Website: home-depot
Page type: payment
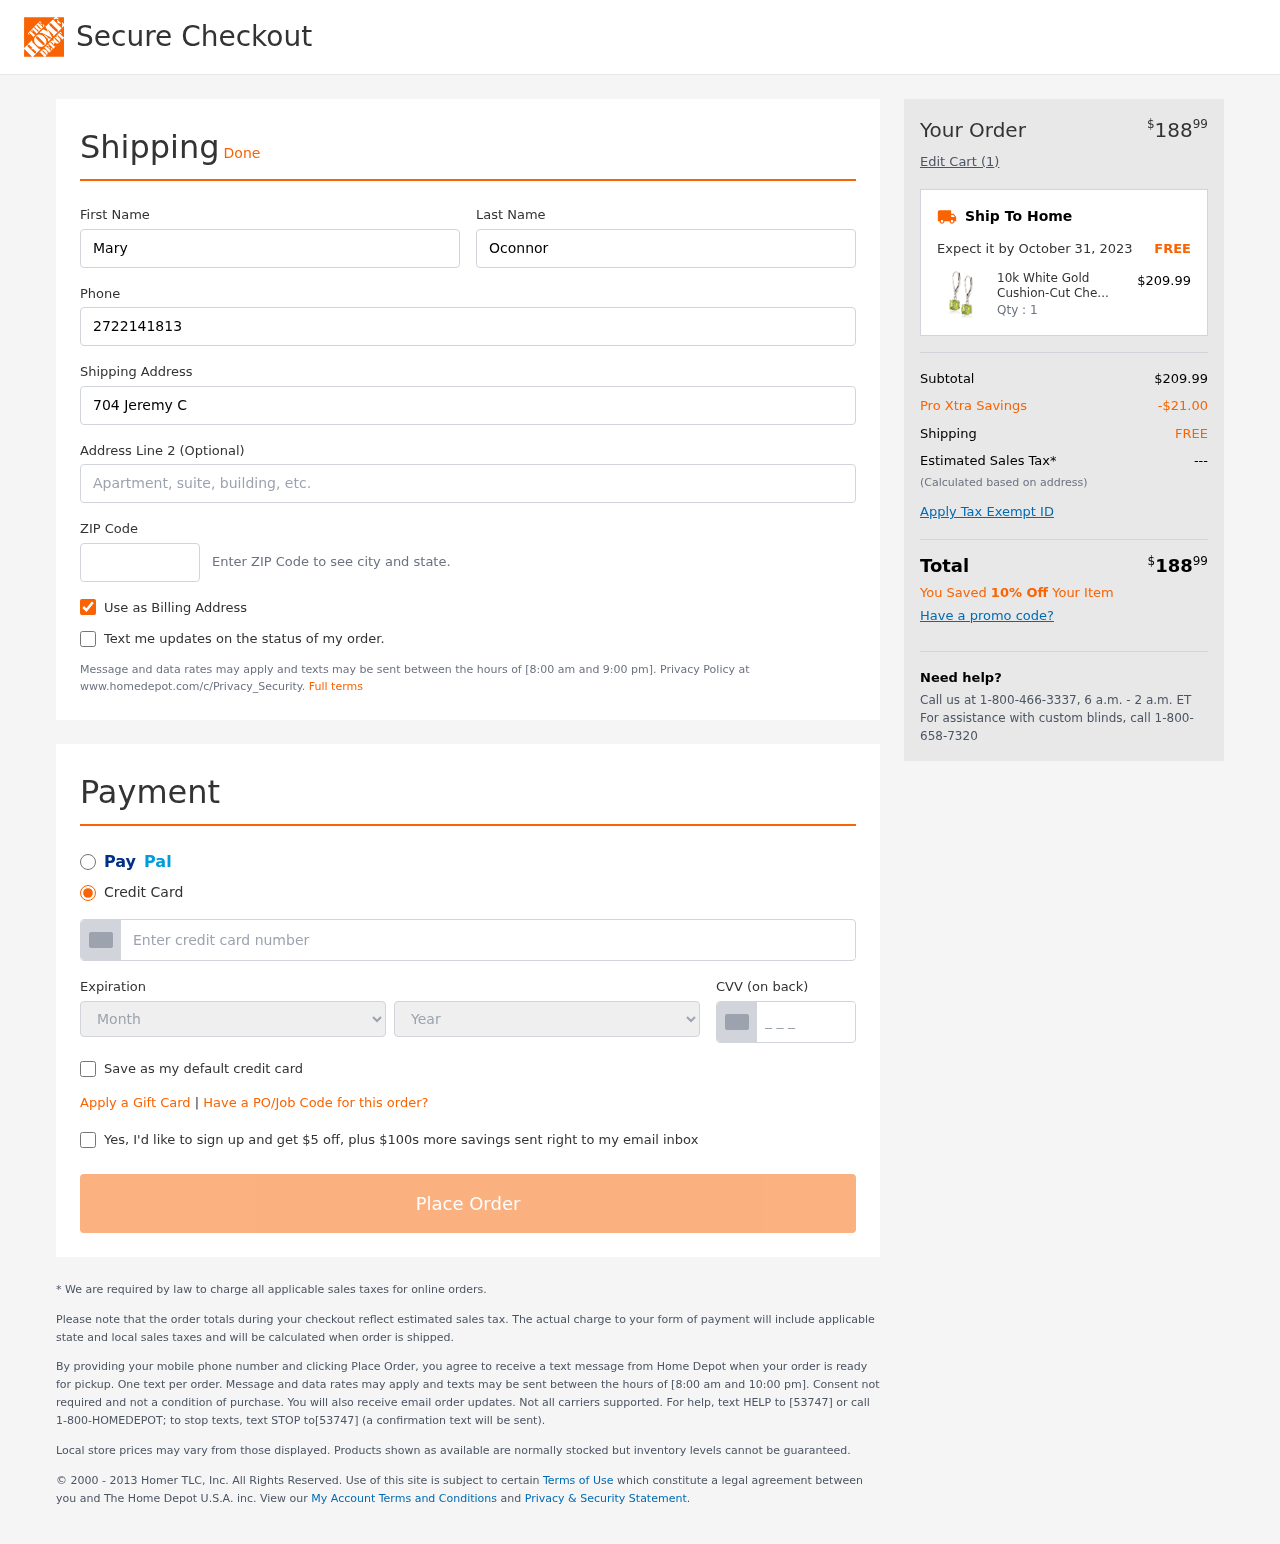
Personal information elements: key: PII_CARD_CVV
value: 4331
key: PII_CARD_EXPIRY_MONTH
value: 01
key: PII_CARD_EXPIRY_YEAR
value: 29
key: PII_CARD_NUMBER
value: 3493 4817 4524 093
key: PII_FIRSTNAME
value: Mary
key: PII_LASTNAME
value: Oconnor
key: PII_PHONE
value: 2722141813
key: PII_POSTCODE
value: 03391
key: PII_STREET
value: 704 Jeremy Cliffs
Product elements: key: PRODUCT1_NAME
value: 10k White Gold Cushion-Cut Checkerboard Peridot Leverback Earrings (6mm)
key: PRODUCT1_PRICE
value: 209.99
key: PRODUCT1_QUANTITY
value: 1
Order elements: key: ORDER_TOTAL
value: $18899
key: ORDER_NUM_ITEMS
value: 1
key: ORDER_DELIVERY_DATE
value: October 31, 2023
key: ORDER_SUBTOTAL
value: $209.99
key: ORDER_DISCOUNT
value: -$21.00
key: ORDER_SHIPPING_COST
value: FREE